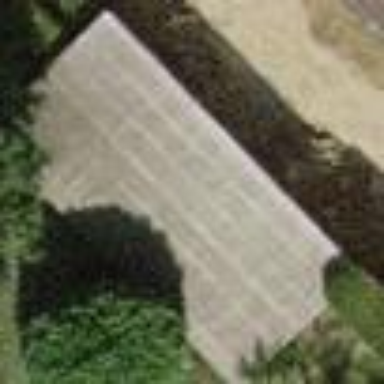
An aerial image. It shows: Garage.